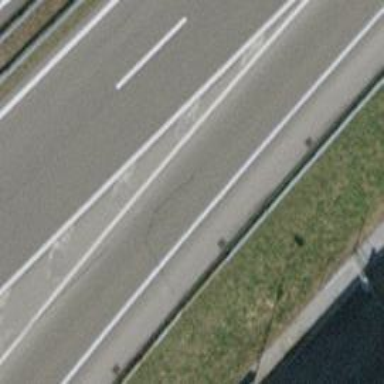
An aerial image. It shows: Asphalt motorway link.